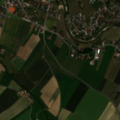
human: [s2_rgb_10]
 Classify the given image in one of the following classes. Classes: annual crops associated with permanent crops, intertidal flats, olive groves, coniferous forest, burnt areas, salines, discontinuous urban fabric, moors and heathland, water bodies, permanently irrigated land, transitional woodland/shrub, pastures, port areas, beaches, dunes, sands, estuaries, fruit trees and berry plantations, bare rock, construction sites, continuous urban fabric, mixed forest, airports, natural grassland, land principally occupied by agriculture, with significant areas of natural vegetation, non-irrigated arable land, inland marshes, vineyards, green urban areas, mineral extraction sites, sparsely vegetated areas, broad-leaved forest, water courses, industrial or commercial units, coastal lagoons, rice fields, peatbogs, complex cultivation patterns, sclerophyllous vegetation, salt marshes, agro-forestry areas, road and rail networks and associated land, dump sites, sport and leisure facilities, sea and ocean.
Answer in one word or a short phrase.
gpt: discontinuous urban fabric, non-irrigated arable land, pastures, complex cultivation patterns